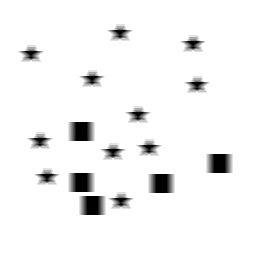
Squares: 5
Triangles: 0
Stars: 11
Total shapes: 16